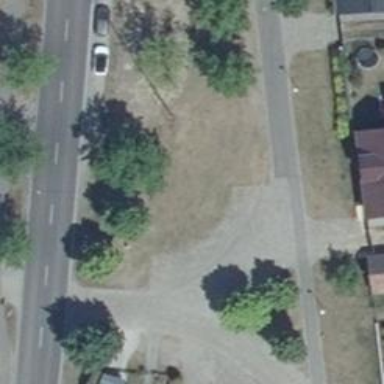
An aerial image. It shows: Parking area with sett surface.